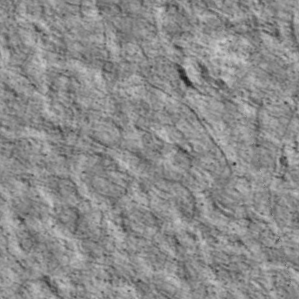
Label: non_frost